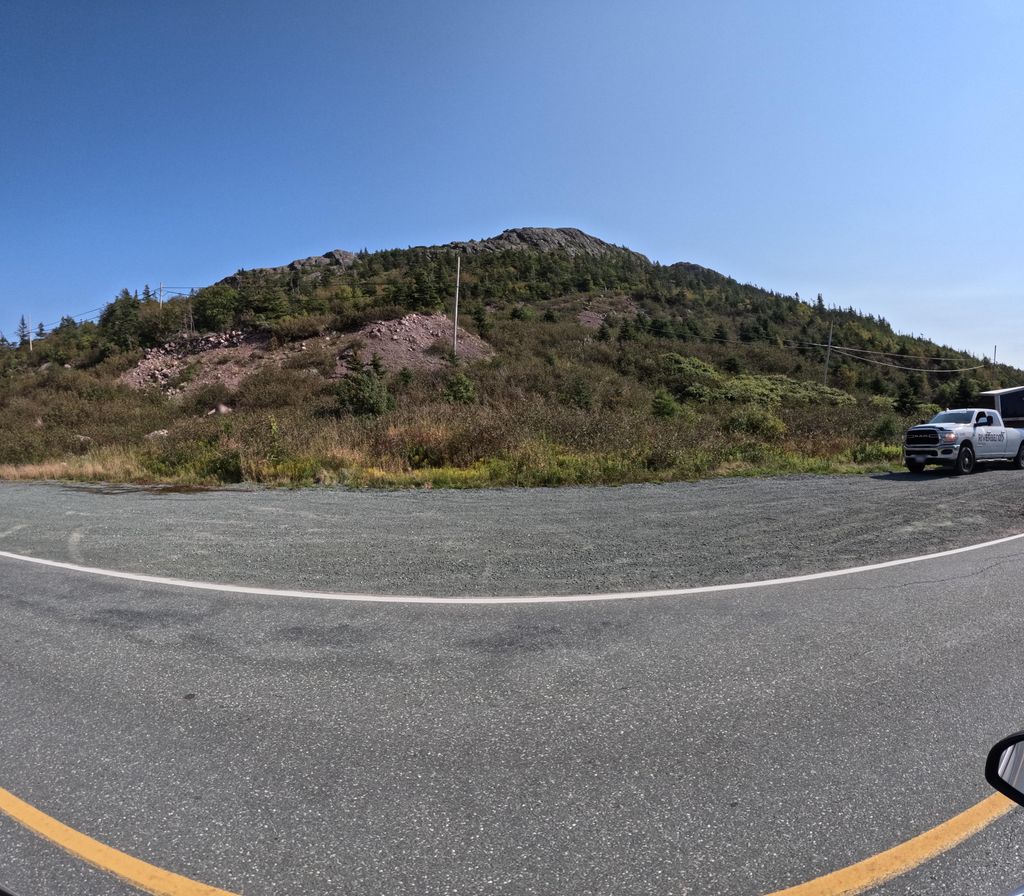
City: st_johns